Question: I have a school project. Please see the following picture implemented under Android.
Someone in stackoverflow told me that Cocos2d is easy to use compared with opgl es and quartz 2d. But I still don't know where to start. I just got a book Cocos2d for Iphone 0.99 Beginner Guide. But seems not related to my project. My project is just draw lines and give different areas for different colors.
Any suggestions?
Thanks!

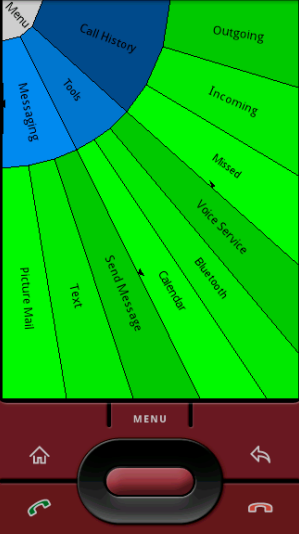
Answer: Do not use Cocos2D - it does not make sense to use a 2D OpenGL Framework if what you want actually is plain plotting without fancy animation.
Use Quartz / CoreGraphics.